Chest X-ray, AP view. Patient: 53 years old, sex F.
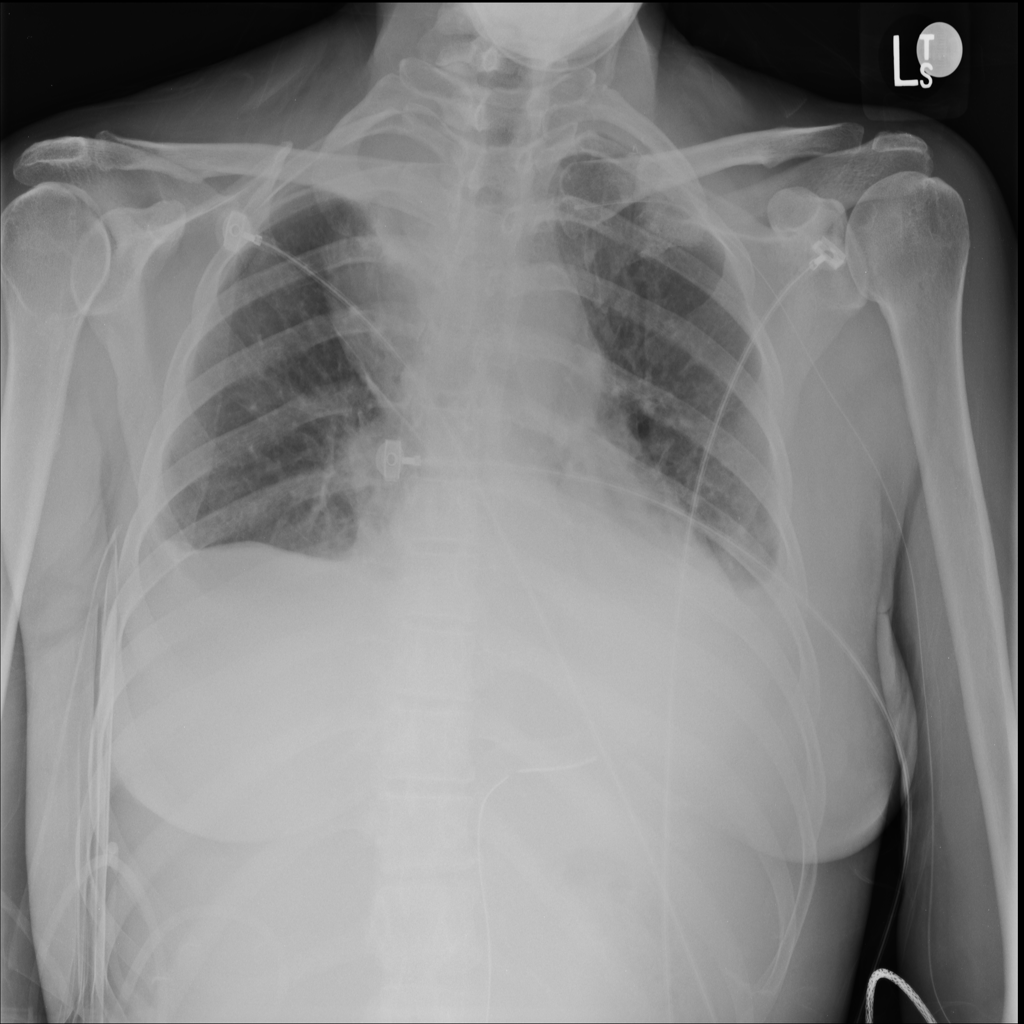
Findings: No Finding